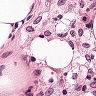
Metastatic tissue present: no